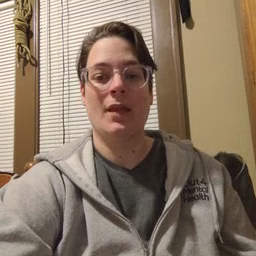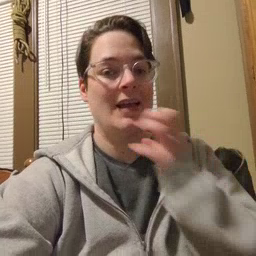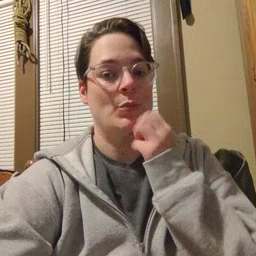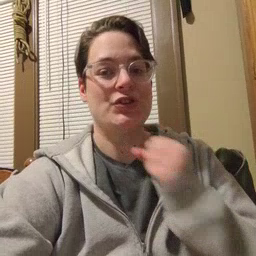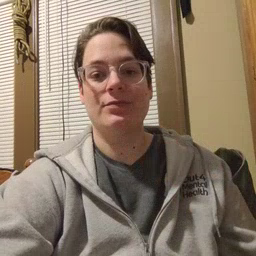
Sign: underwear